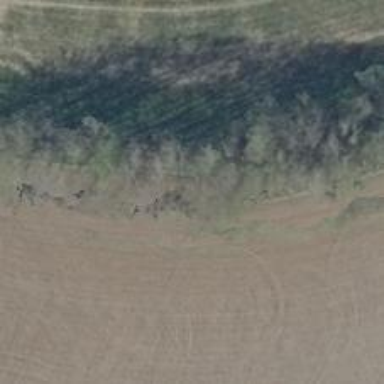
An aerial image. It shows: Row of deciduous broadleaved trees.